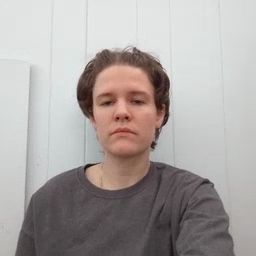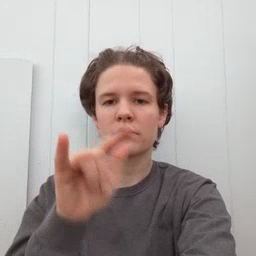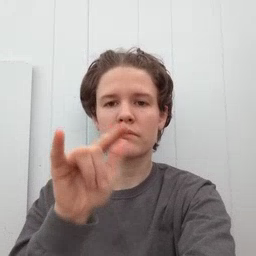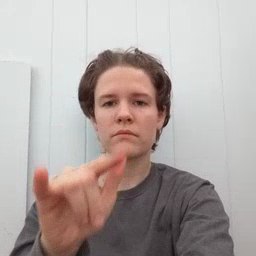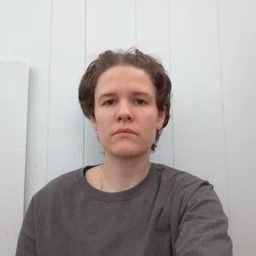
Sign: airplane